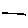
Label: line